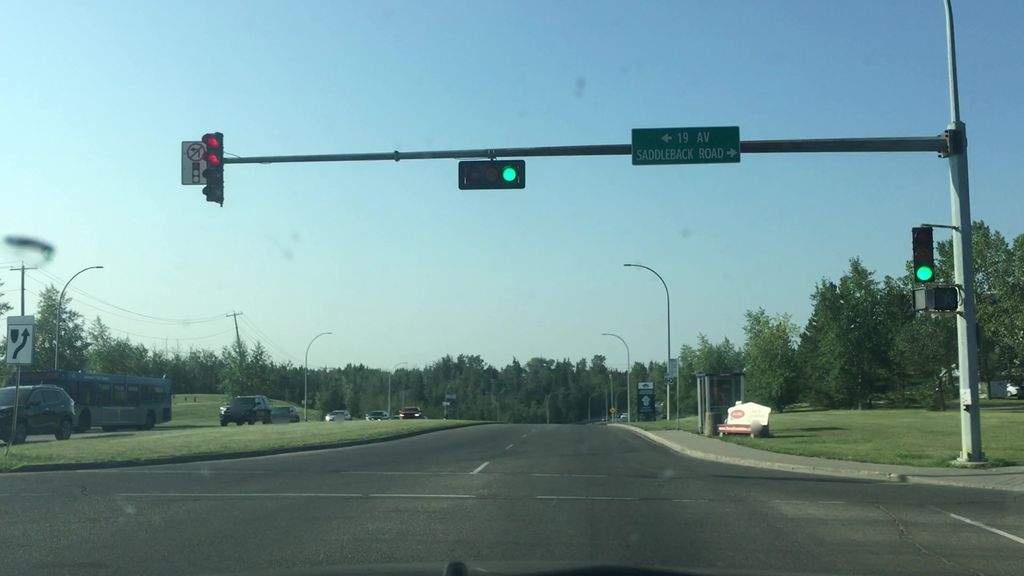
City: edmonton